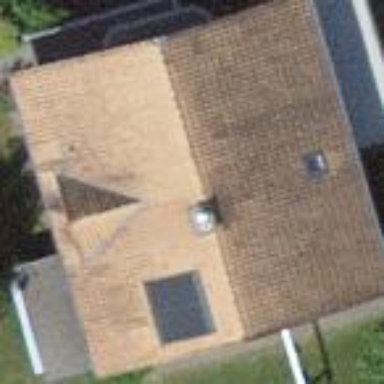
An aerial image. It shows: Building with tile roof.